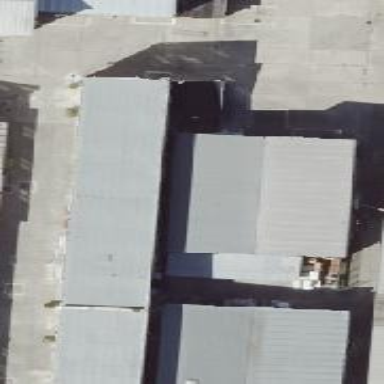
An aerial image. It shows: Commercial building.